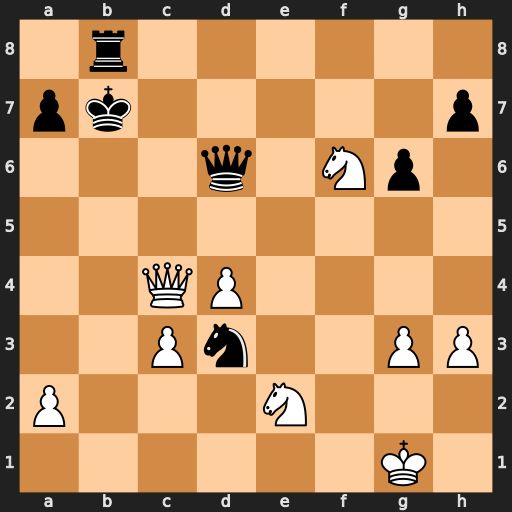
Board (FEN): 1r6/pk5p/3q1Np1/8/2QP4/2Pn2PP/P3N3/6K1
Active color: w
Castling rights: -
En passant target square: -
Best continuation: Ne4 Qa6 Qxd3 Qxd3 Nc5+ Kc8 Nxd3